Question: I have a button with a border that I want to style as a UITextField.
So I tried:
'''
self.dateButton.layer.borderColor = self.assesseeName.layer.borderColor
'''
But that gives me a black border:

How do I get the same color as the UITextField (top of screenshot)?
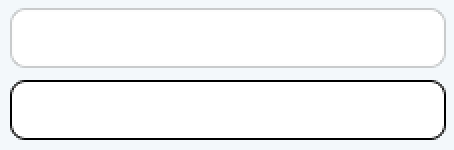
Answer: You can use the following code to apply same effect of textfield to buttton (borderwidth, bordercolor, & corner radius)
'''
UIColor *borderColor = [UIColor colorWithRed:204.0/255.0 green:204.0/255.0 blue:204.0/255.0 alpha:1.0];
dateButton.layer.borderColor = borderColor.CGColor;
dateButton.layer.borderWidth = 1.0;
dateButton.layer.cornerRadius = 5.0;
'''